Question: I wonder.. what exactly I should do to make WebStrom (or IntelliJ IDEA) resolve my 'angular' variable.
I follows <URL> but that maybe deprecated already.
On my vendor.d.ts:
'''
/// <reference path="../typings/jquery/jquery.d.ts" />
/// <reference path="../typings/angularjs/angular.d.ts" />
'''
My package json:
'''
{
"name": "angular_ts",
"version": "0.1.0",
"description": "",
"repository": {},
"dependencies": {
"grunt": "~0.4.5",
"grunt-ts": "~3.0.0"
}
}
'''
My issue on that screenshot ('angular' is not resolved.. can not go to definition of it, as a result - multiple implementations of 'module'):

So, what exactly I should do to make 'angular' resolved in .ts file in WebStorm?
I do not have yet angularjs sources in my project. But one of the options where it redirects me is "node_modules/grunt-ts/tasks/inerfaces.d.ts" file. Even if I exclude 'node_modules' folder from my project.
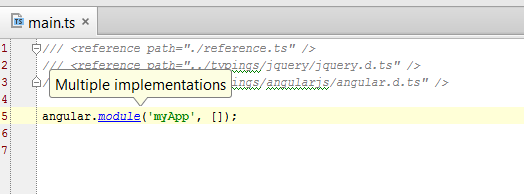
Answer: You have to do a few things to get this to work correctly. I don't know what that tutorial told you to do, but it's not the WebStorm usual way of doing it.
Firstly, you need to make WebStorm ignore all the AngularJS source files in your project. This is why you're getting the multiple implementations warning.
- - -
You have to now add AngularJS to your list of External Libraries for that project.
- - - -
This is where you install third-party TS files for libraries. Select the "angularjs-DefinitelyTyped" library, but this doesn't come with WebStorm. You have to download and install it.
- - -
That's basically what I do. The key is to exclude the JS files in your project that will interfere with intellisense.
When you install external libraries to a WebStorm project via the settings. It doesn't actually add those files to the project. They are only added to the intellisense space used by the IDE.